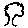
Label: tree